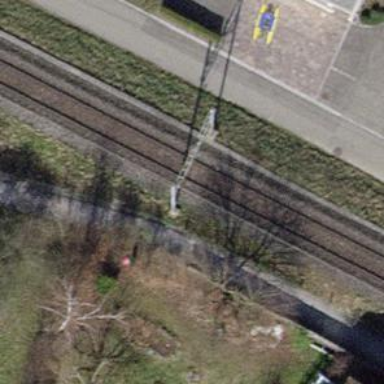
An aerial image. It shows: Railway milestone.